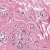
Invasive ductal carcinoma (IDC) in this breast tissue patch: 1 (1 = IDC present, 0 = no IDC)